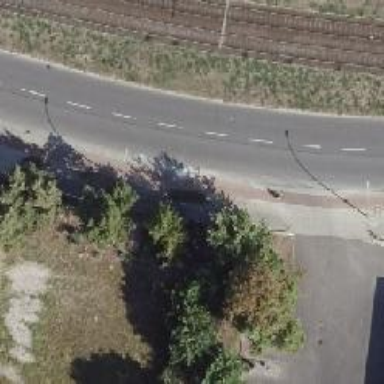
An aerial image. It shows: Secondary road with asphalt surface. There is parallel parking lane on the right side and track for cycling on the right as well.